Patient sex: M
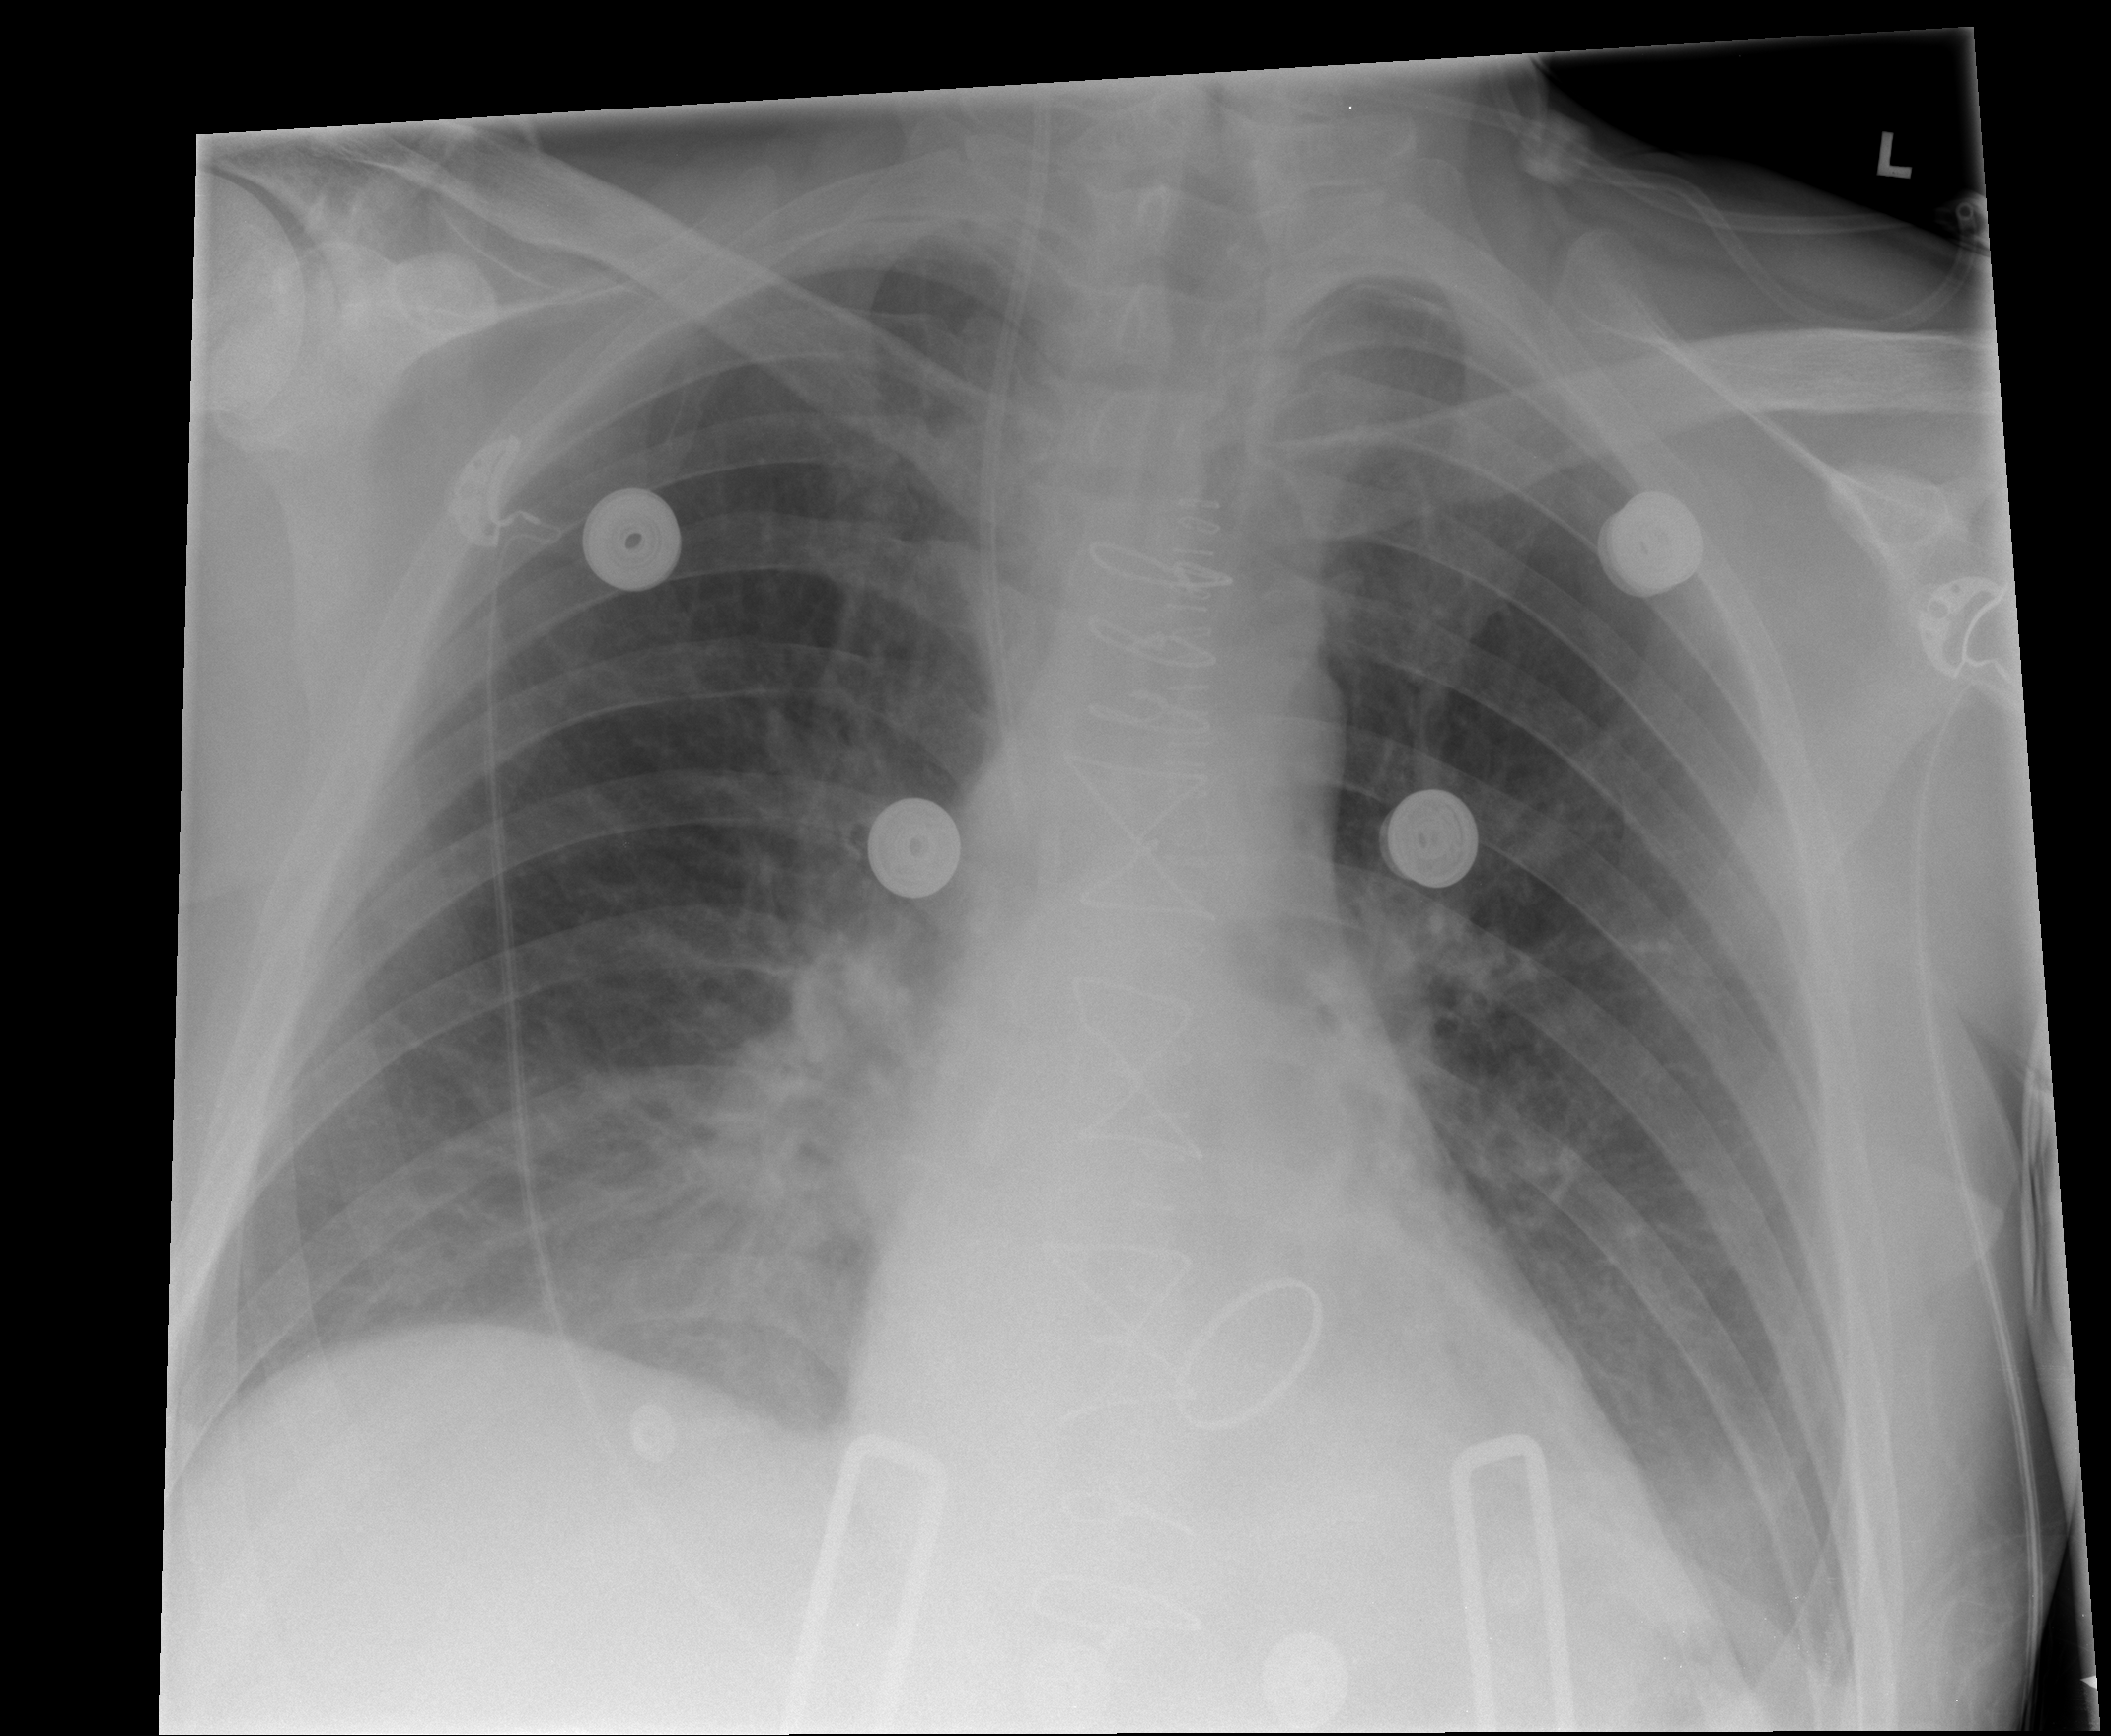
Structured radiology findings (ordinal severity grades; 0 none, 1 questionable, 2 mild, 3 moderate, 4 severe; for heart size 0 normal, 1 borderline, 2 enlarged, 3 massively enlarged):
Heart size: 1
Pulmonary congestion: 2
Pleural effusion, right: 0
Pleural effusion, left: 0
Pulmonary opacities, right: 2
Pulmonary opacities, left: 0
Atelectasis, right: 1
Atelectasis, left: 1